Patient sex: M
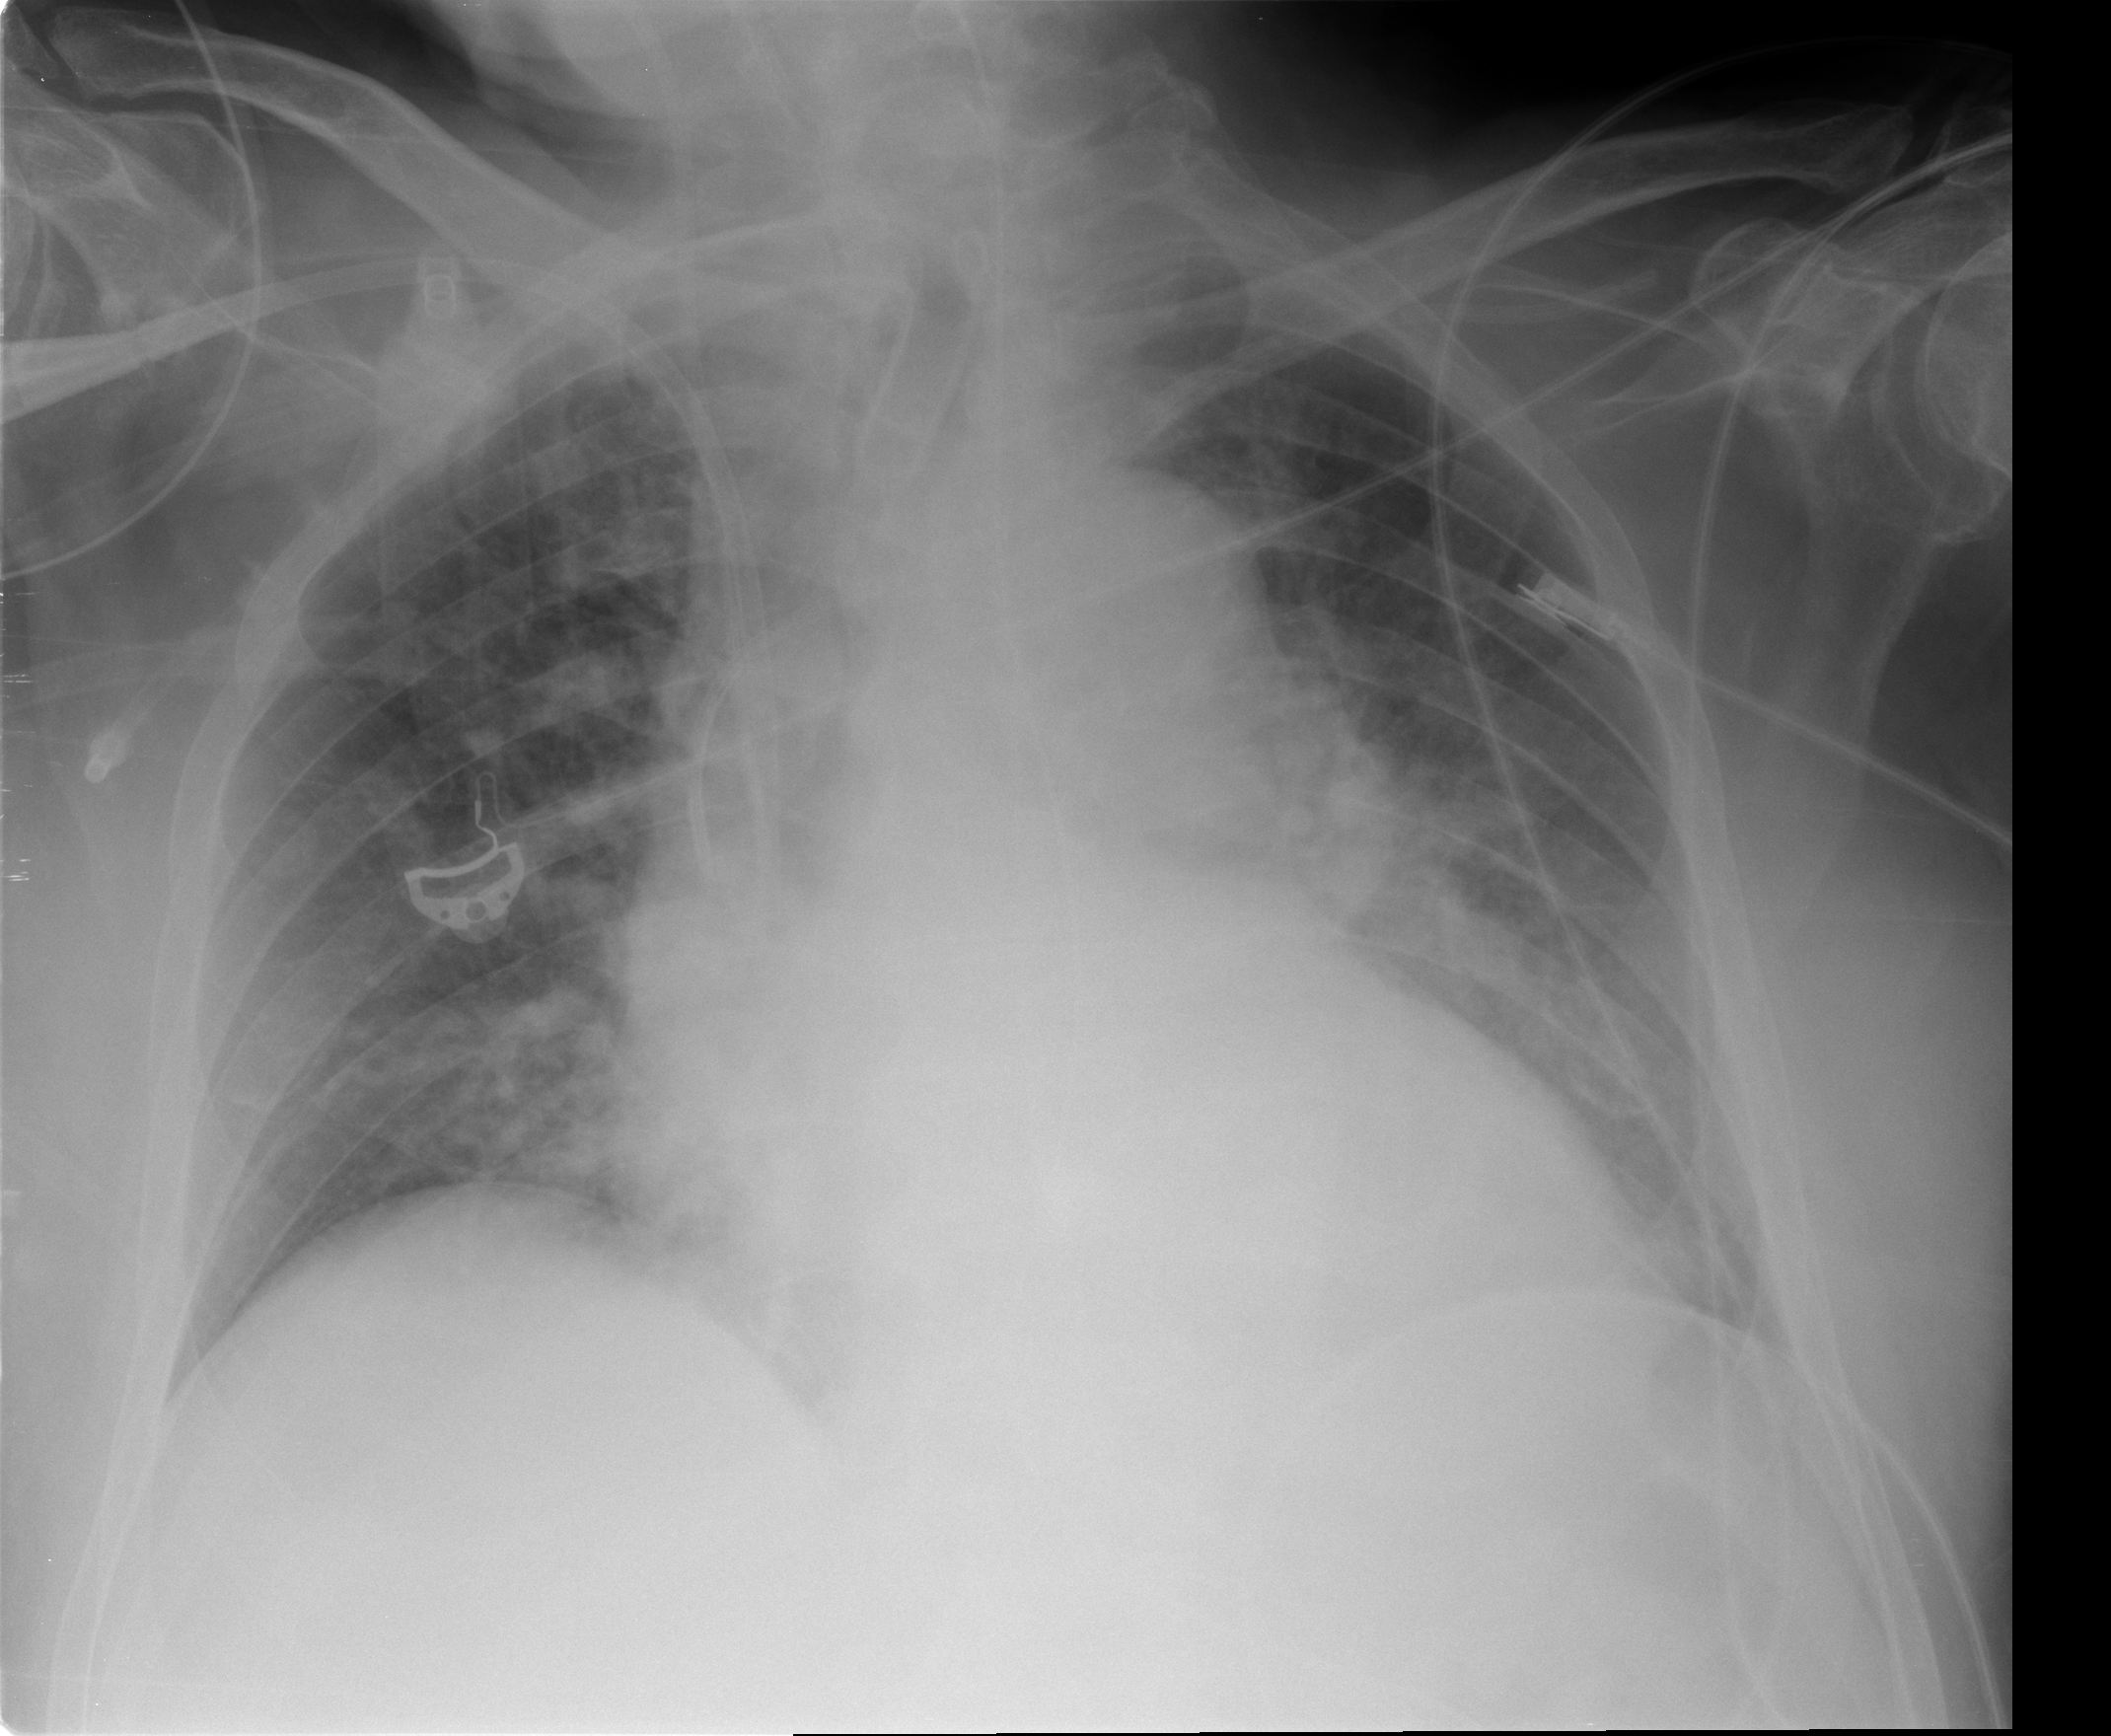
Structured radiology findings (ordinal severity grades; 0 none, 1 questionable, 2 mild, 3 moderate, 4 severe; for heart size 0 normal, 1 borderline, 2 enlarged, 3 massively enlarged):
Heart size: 2
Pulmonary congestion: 2
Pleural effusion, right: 0
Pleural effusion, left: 0
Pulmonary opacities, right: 2
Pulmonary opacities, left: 2
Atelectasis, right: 2
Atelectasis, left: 2